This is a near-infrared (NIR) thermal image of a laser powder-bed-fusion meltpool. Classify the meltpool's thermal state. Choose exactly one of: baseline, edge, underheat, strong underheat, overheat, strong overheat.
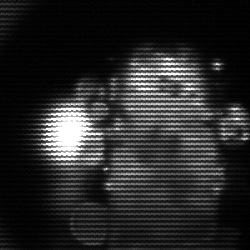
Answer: strong underheat